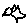
Label: bird